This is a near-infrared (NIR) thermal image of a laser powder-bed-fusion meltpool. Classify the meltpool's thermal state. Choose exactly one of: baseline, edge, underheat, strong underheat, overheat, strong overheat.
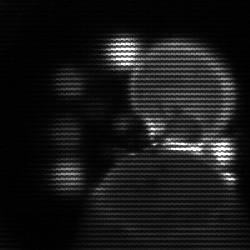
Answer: edge